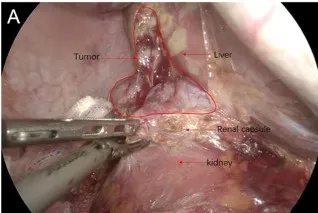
Intraoperative condition (A).
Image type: medical_photograph (other_medical_photograph)